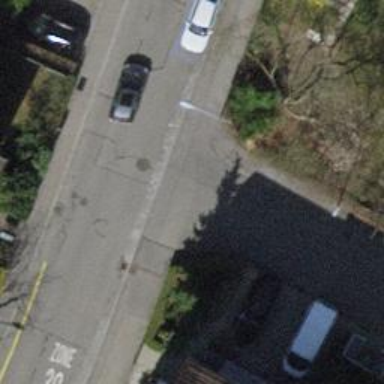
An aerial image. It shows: Unmarked crossing with traffic calming table.